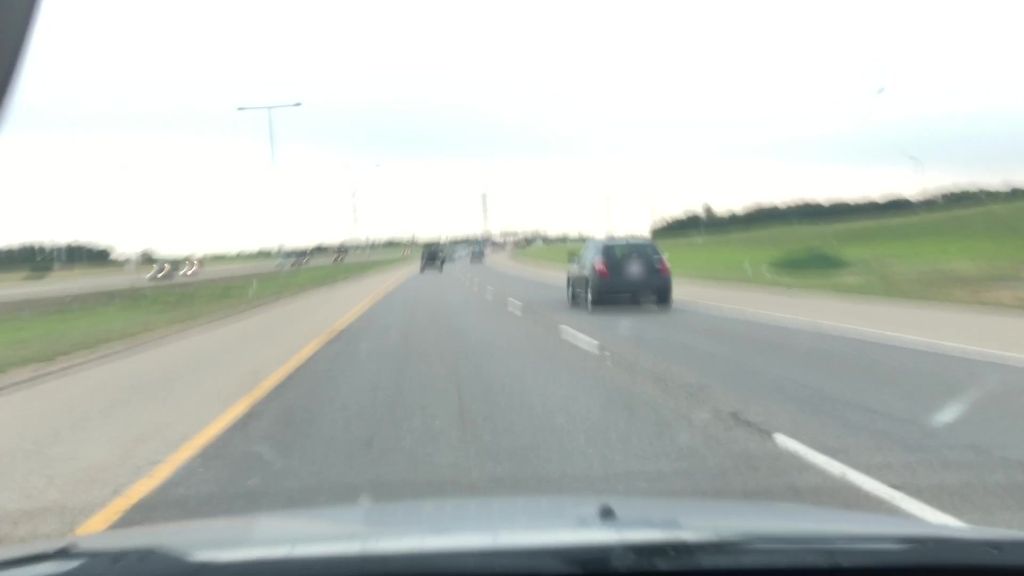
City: edmonton